Field crop: tomato
Growth stage: 2
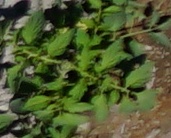
Species: tomato